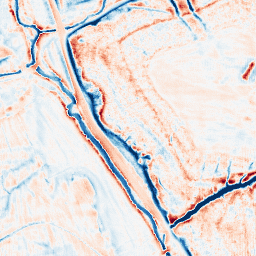
Category: edge_preserving
Decomposition family: guided
Decomposition parameters: radius: 4
eps: 0.1
Upsampling method: fft_zeropad
Upsampling parameters: scale: 8
Upsampling scale: 8